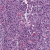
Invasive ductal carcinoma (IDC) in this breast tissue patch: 1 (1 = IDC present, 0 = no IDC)